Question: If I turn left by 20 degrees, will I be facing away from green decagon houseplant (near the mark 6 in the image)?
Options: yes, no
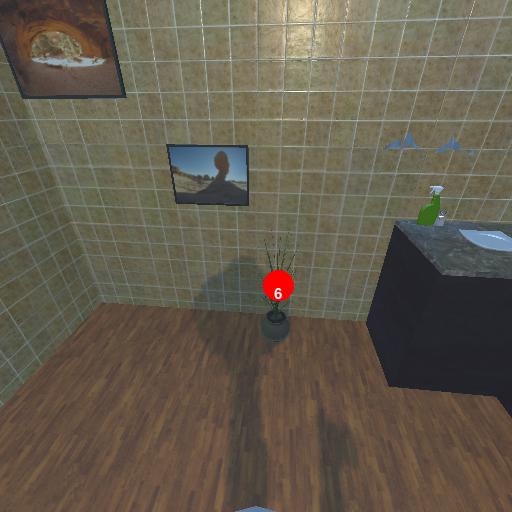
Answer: yes